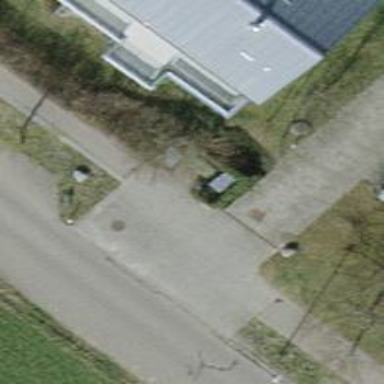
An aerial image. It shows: Bollard barrier.